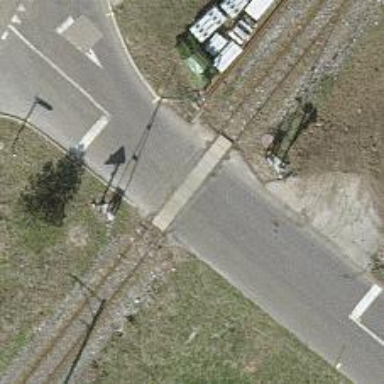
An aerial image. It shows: Level crossing with full barriers and lights.